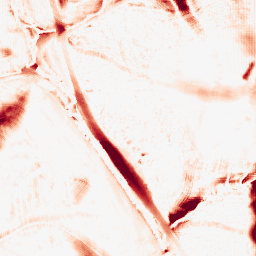
Category: morphological
Decomposition family: morphological_ellipse
Decomposition parameters: operation: opening
width: 30
height: 50
Upsampling method: fft_zeropad
Upsampling parameters: scale: 8
Upsampling scale: 8